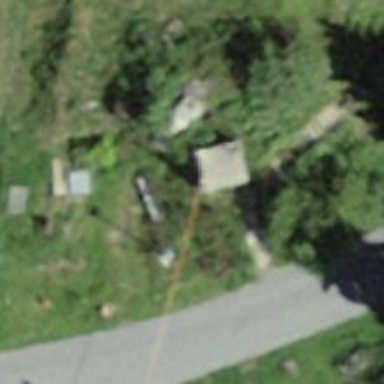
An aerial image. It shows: Brown bench in the vicinity.